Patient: sex F, age 55
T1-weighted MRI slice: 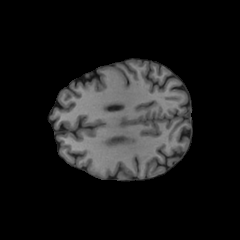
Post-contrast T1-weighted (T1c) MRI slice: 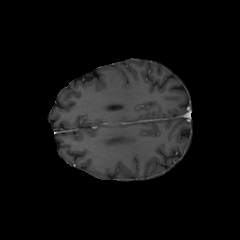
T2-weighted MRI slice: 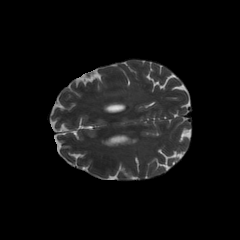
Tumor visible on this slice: no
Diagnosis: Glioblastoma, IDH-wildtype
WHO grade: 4